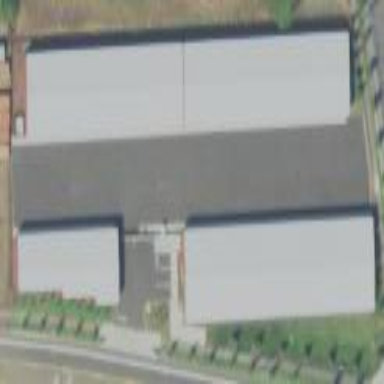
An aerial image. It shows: Commercial area with storage rental shop.